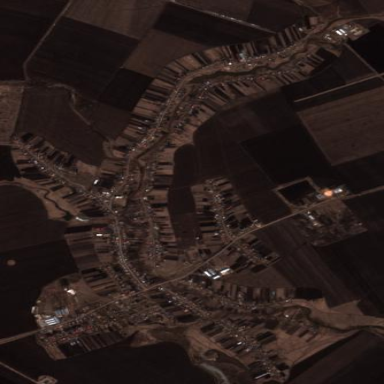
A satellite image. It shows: Village.